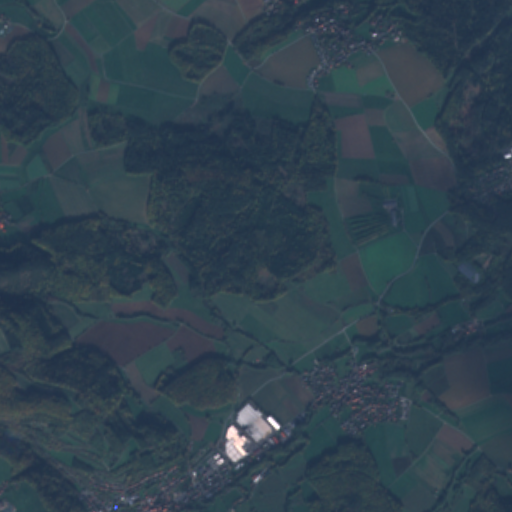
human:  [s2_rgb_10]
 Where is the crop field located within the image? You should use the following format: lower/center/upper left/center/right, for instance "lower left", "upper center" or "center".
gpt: The crop field is located in the lower of the image.
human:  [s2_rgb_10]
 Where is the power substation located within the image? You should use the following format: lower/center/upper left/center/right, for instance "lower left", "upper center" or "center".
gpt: The power substation is located in the lower left of the image.
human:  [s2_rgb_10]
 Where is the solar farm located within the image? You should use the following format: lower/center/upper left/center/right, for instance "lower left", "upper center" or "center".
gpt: The solar farm is located in the center right of the image.
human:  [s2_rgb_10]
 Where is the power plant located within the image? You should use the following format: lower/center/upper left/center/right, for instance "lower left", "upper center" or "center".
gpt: There is no power plant in the image.